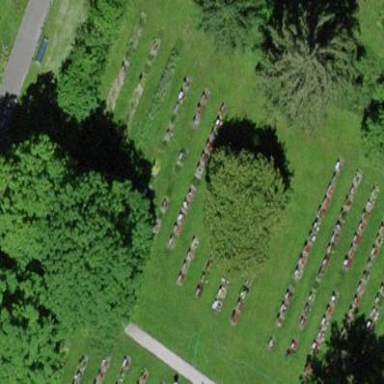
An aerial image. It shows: Sector within cemetery.